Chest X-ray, AP view. Patient: 42 years old, sex M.
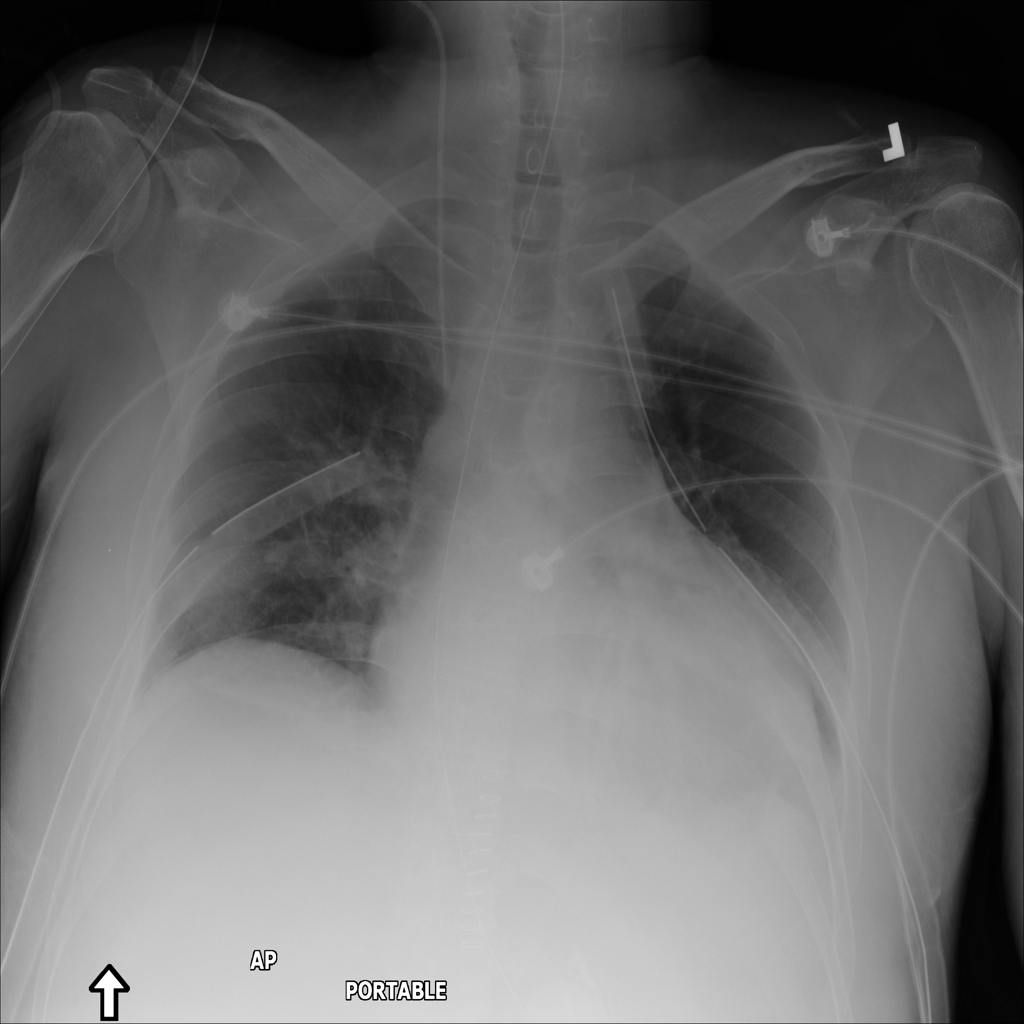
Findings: No Finding